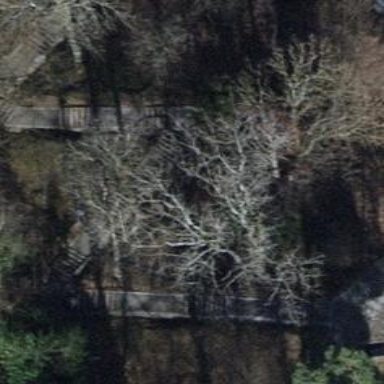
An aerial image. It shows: Road with steps.